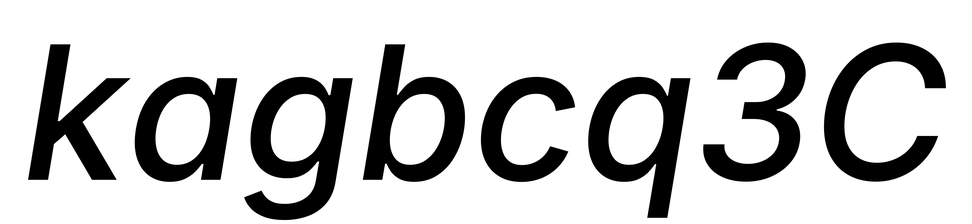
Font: Inter-Italic_Medium_Italic